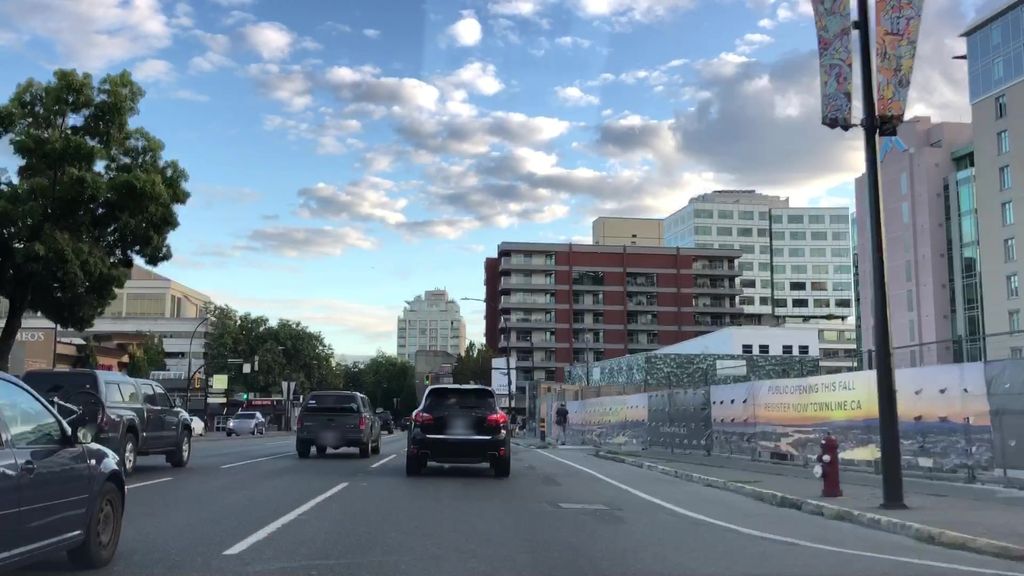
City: victoria